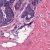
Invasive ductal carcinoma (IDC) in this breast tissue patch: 0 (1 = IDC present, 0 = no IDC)